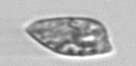
Label: Prorocentrum_dentatum